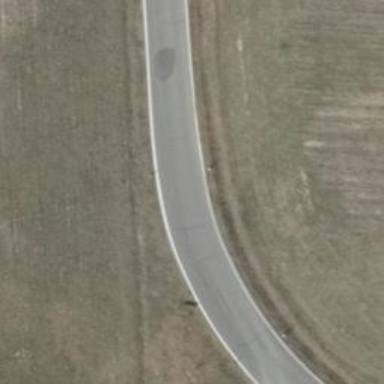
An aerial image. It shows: Tertiary road with asphalt surface.